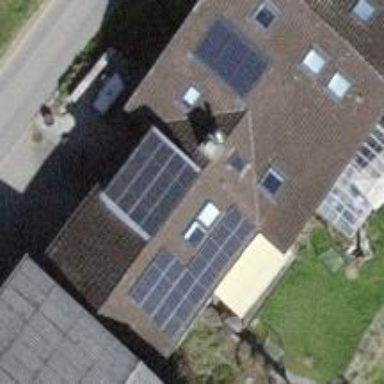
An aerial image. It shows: Solar power generator with photovoltaic panels.